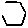
Label: hexagon